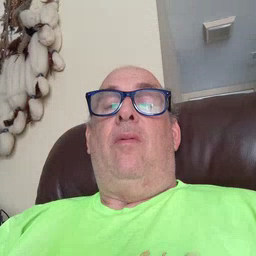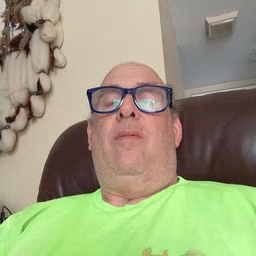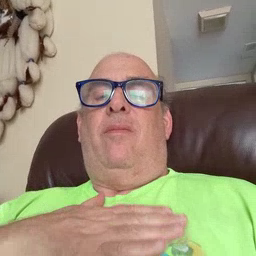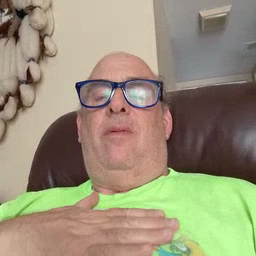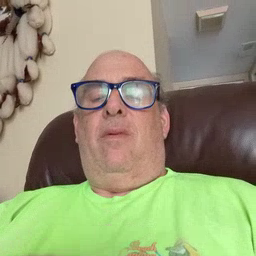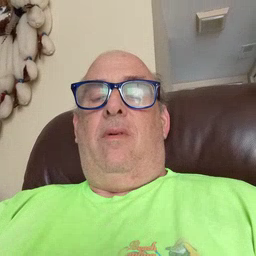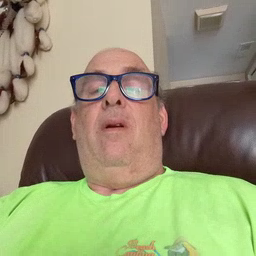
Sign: please